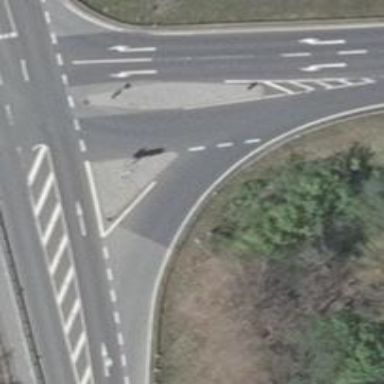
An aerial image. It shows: Asphalt motorway link.